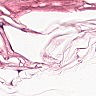
Metastatic tissue present: no